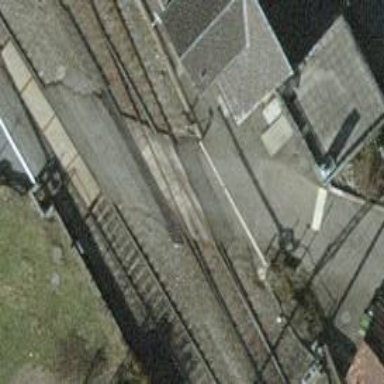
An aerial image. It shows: Full barrier level crossing on railway.